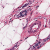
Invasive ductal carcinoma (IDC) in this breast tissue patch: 0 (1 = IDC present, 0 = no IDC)